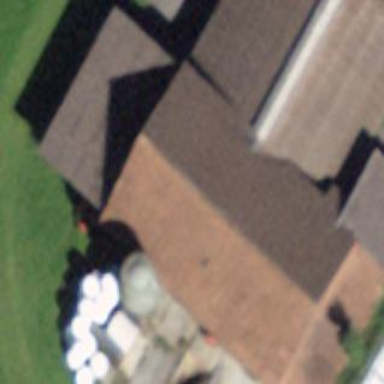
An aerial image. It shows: Rural barn.